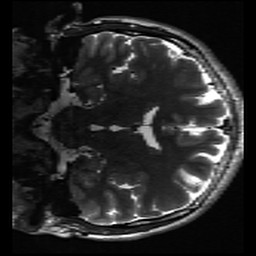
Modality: inplaneT2
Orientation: coronal